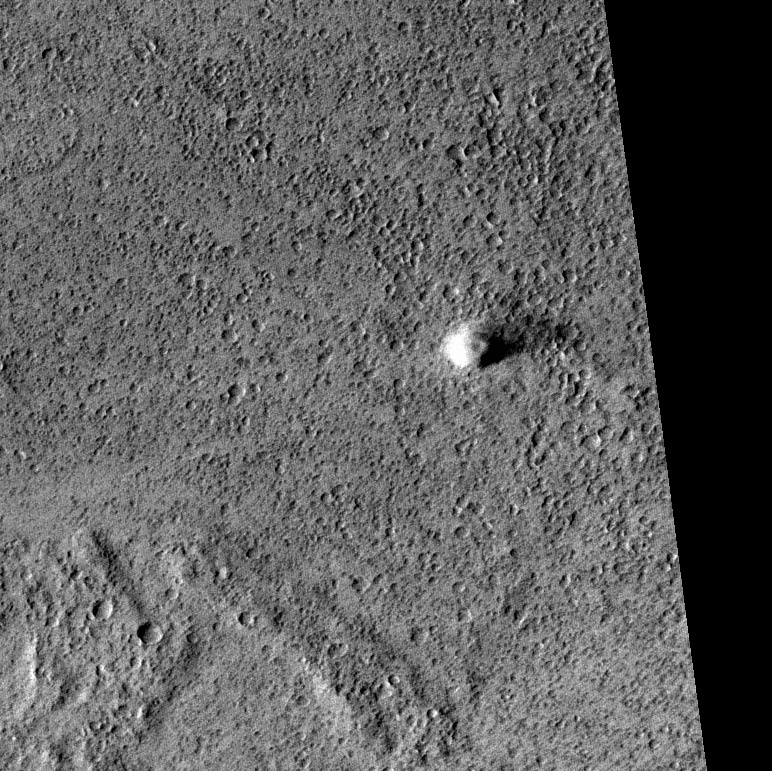
Label: dustdevil